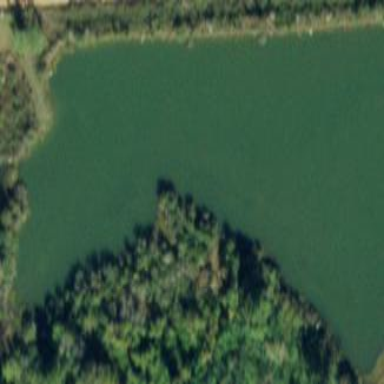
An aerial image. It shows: Natural reservoir of water.